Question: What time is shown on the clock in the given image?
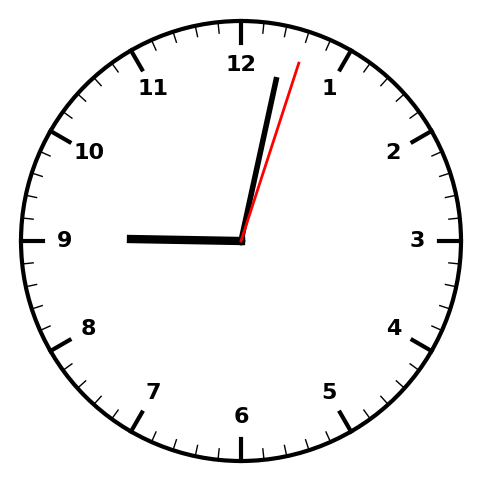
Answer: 09:02:03